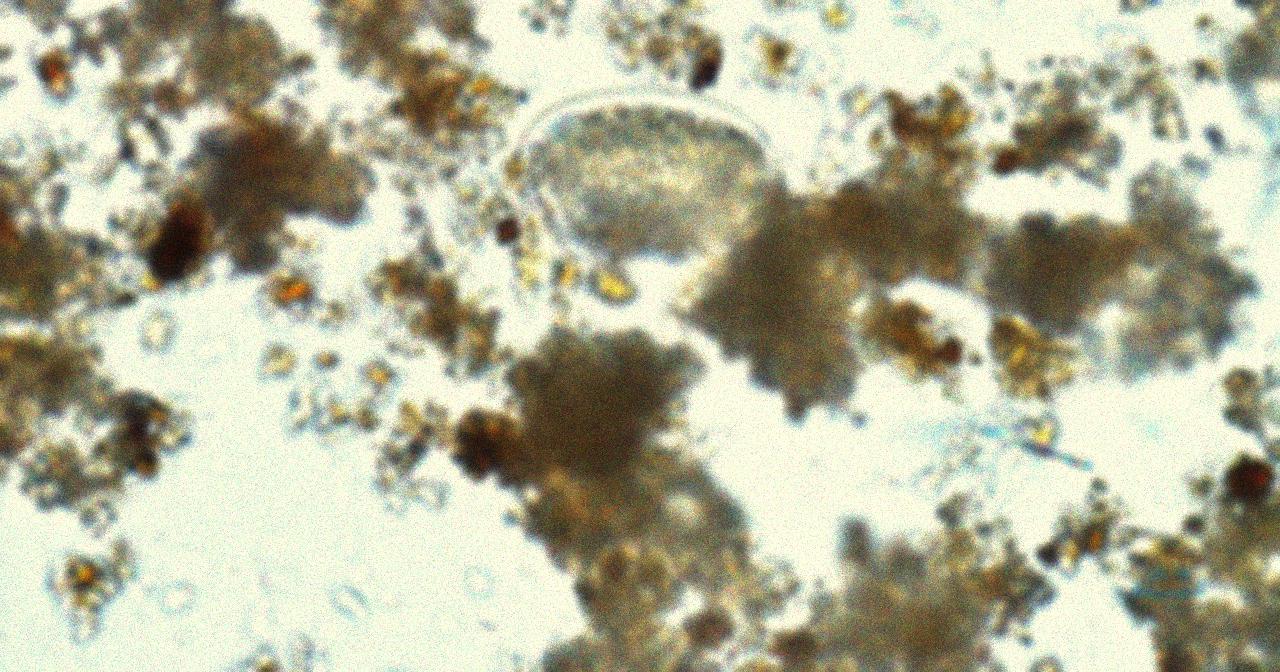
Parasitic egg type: Hookworm egg